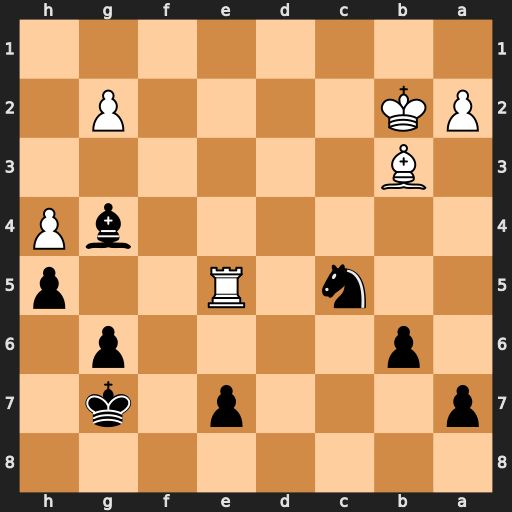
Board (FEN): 8/p3p1k1/1p4p1/2n1R2p/6bP/1B6/PK4P1/8
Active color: b
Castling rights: -
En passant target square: -
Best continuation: Nd3+ Kc3 Nxe5